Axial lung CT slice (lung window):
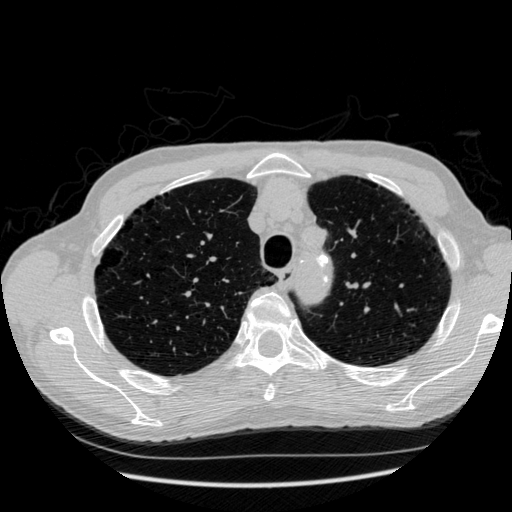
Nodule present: no